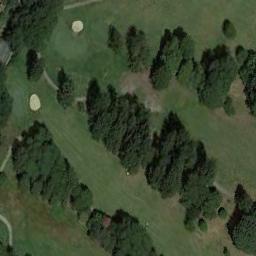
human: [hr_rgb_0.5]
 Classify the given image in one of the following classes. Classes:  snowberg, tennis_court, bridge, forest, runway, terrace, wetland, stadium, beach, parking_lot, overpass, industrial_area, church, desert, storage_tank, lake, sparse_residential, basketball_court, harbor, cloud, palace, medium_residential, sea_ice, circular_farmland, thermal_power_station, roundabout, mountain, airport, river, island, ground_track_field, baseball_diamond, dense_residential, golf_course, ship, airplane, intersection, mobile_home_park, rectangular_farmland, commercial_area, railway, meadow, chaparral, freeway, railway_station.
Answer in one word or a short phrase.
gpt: golf_course